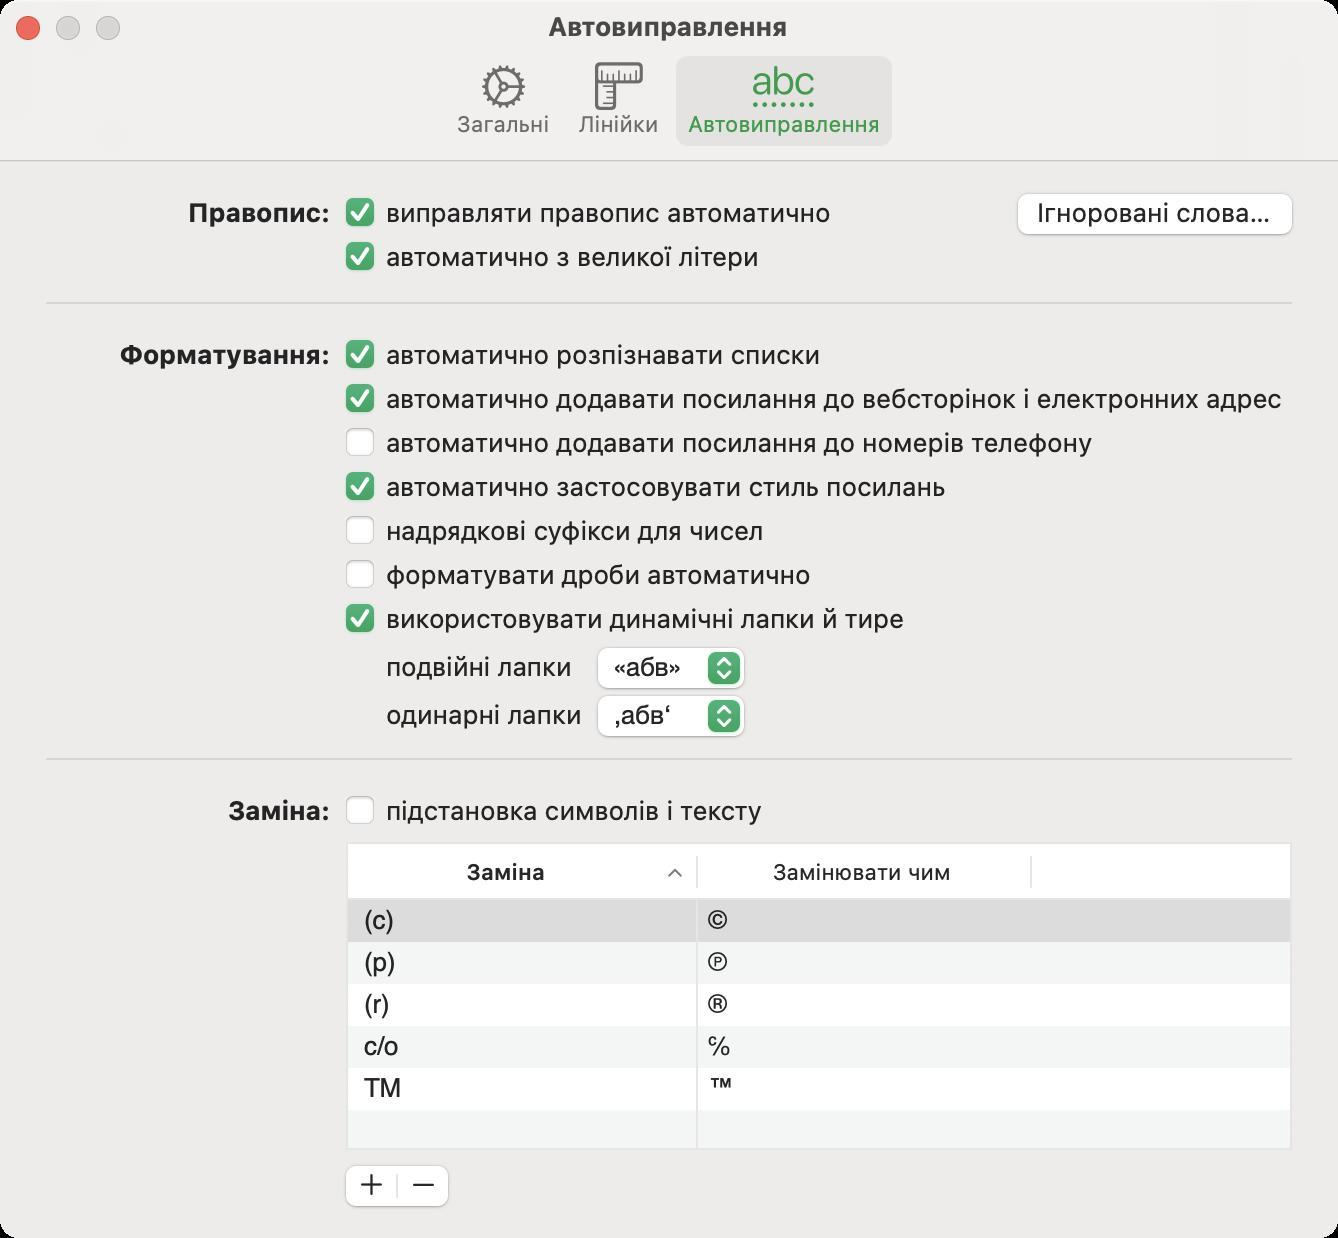
Accessibility tree:
{"name": "Автовиправлення", "role": "AXWindow", "description": null, "role_description": "діалогове вікно", "value": null, "position": "584.00;295.00", "size": "669;619", "children": [{"name": null, "role": "AXGroup", "description": null, "role_description": "група", "value": null, "position": "3.00;82.00", "size": "663;533", "children": [{"name": null, "role": "AXStaticText", "description": null, "role_description": "текст", "value": "Правопис:", "position": "21.00;98.00", "size": "146;16", "children": []}, {"name": null, "role": "AXStaticText", "description": null, "role_description": "текст", "value": "Форматування:", "position": "21.00;169.00", "size": "146;16", "children": []}, {"name": null, "role": "AXStaticText", "description": null, "role_description": "текст", "value": "Заміна:", "position": "21.00;397.00", "size": "146;16", "children": []}, {"name": "виправляти_правопис_автоматично", "role": "AXCheckBox", "description": null, "role_description": "галочка", "value": 1, "position": "171.00;97.00", "size": "249;18", "children": []}, {"name": "автоматично_з_великої_літери", "role": "AXCheckBox", "description": null, "role_description": "галочка", "value": 1, "position": "171.00;119.00", "size": "213;18", "children": []}, {"name": "автоматично_розпізнавати_списки", "role": "AXCheckBox", "description": null, "role_description": "галочка", "value": 1, "position": "171.00;168.00", "size": "244;18", "children": []}, {"name": "автоматично_додавати_посилання_до_вебсторінок_і_електронних_адрес", "role": "AXCheckBox", "description": null, "role_description": "галочка", "value": 1, "position": "171.00;190.00", "size": "475;18", "children": []}, {"name": "автоматично_додавати_посилання_до_номерів_телефону", "role": "AXCheckBox", "description": null, "role_description": "галочка", "value": 0, "position": "171.00;212.00", "size": "380;18", "children": []}, {"name": "надрядкові_суфікси_для_чисел", "role": "AXCheckBox", "description": null, "role_description": "галочка", "value": 0, "position": "171.00;256.00", "size": "215;18", "children": []}, {"name": "форматувати_дроби_автоматично", "role": "AXCheckBox", "description": null, "role_description": "галочка", "value": 0, "position": "171.00;278.00", "size": "239;18", "children": []}, {"name": "використовувати_динамічні_лапки_й_тире", "role": "AXCheckBox", "description": null, "role_description": "галочка", "value": 1, "position": "171.00;300.00", "size": "286;18", "children": []}, {"name": "підстановка_символів_і_тексту", "role": "AXCheckBox", "description": null, "role_description": "галочка", "value": 0, "position": "171.00;396.00", "size": "215;18", "children": []}, {"name": null, "role": "AXStaticText", "description": null, "role_description": "текст", "value": "подвійні лапки", "position": "191.00;325.00", "size": "102;16", "children": []}, {"name": null, "role": "AXStaticText", "description": null, "role_description": "текст", "value": "одинарні лапки", "position": "191.00;349.00", "size": "102;16", "children": []}, {"name": null, "role": "AXPopUpButton", "description": null, "role_description": "кнопка спливного меню", "value": "«абв»", "position": "296.00;323.00", "size": "80;25", "children": []}, {"name": null, "role": "AXScrollArea", "description": null, "role_description": "область прокручування", "value": null, "position": "173.00;421.00", "size": "473;154", "children": [{"name": null, "role": "AXTable", "description": null, "role_description": "таблиця", "value": null, "position": "174.00;450.00", "size": "471;124", "children": [{"name": null, "role": "AXRow", "description": null, "role_description": "рядок таблиці", "value": null, "position": "174.00;450.00", "size": "471;21", "children": [{"name": null, "role": "AXCell", "description": null, "role_description": "комірка", "value": null, "position": "180.00;450.00", "size": "166;20", "children": [{"name": null, "role": "AXTextField", "description": null, "role_description": "текстове поле", "value": "(c)", "position": "180.00;451.50", "size": "166;17", "children": []}]}, {"name": null, "role": "AXCell", "description": null, "role_description": "комірка", "value": null, "position": "352.00;450.00", "size": "158;20", "children": [{"name": null, "role": "AXTextField", "description": null, "role_description": "текстове поле", "value": "©", "position": "352.00;451.50", "size": "158;17", "children": []}]}]}, {"name": null, "role": "AXRow", "description": null, "role_description": "рядок таблиці", "value": null, "position": "174.00;471.00", "size": "471;21", "children": [{"name": null, "role": "AXCell", "description": null, "role_description": "комірка", "value": null, "position": "180.00;471.00", "size": "166;20", "children": [{"name": null, "role": "AXTextField", "description": null, "role_description": "текстове поле", "value": "(p)", "position": "180.00;472.50", "size": "166;17", "children": []}]}, {"name": null, "role": "AXCell", "description": null, "role_description": "комірка", "value": null, "position": "352.00;471.00", "size": "158;20", "children": [{"name": null, "role": "AXTextField", "description": null, "role_description": "текстове поле", "value": "℗", "position": "352.00;472.50", "size": "158;17", "children": []}]}]}, {"name": null, "role": "AXRow", "description": null, "role_description": "рядок таблиці", "value": null, "position": "174.00;492.00", "size": "471;21", "children": [{"name": null, "role": "AXCell", "description": null, "role_description": "комірка", "value": null, "position": "180.00;492.00", "size": "166;20", "children": [{"name": null, "role": "AXTextField", "description": null, "role_description": "текстове поле", "value": "(r)", "position": "180.00;493.50", "size": "166;17", "children": []}]}, {"name": null, "role": "AXCell", "description": null, "role_description": "комірка", "value": null, "position": "352.00;492.00", "size": "158;20", "children": [{"name": null, "role": "AXTextField", "description": null, "role_description": "текстове поле", "value": "®", "position": "352.00;493.50", "size": "158;17", "children": []}]}]}, {"name": null, "role": "AXRow", "description": null, "role_description": "рядок таблиці", "value": null, "position": "174.00;513.00", "size": "471;21", "children": [{"name": null, "role": "AXCell", "description": null, "role_description": "комірка", "value": null, "position": "180.00;513.00", "size": "166;20", "children": [{"name": null, "role": "AXTextField", "description": null, "role_description": "текстове поле", "value": "c/o", "position": "180.00;514.50", "size": "166;17", "children": []}]}, {"name": null, "role": "AXCell", "description": null, "role_description": "комірка", "value": null, "position": "352.00;513.00", "size": "158;20", "children": [{"name": null, "role": "AXTextField", "description": null, "role_description": "текстове поле", "value": "℅", "position": "352.00;514.50", "size": "158;17", "children": []}]}]}, {"name": null, "role": "AXRow", "description": null, "role_description": "рядок таблиці", "value": null, "position": "174.00;534.00", "size": "471;21", "children": [{"name": null, "role": "AXCell", "description": null, "role_description": "комірка", "value": null, "position": "180.00;534.00", "size": "166;20", "children": [{"name": null, "role": "AXTextField", "description": null, "role_description": "текстове поле", "value": "TM", "position": "180.00;535.50", "size": "166;17", "children": []}]}, {"name": null, "role": "AXCell", "description": null, "role_description": "комірка", "value": null, "position": "352.00;534.00", "size": "158;20", "children": [{"name": null, "role": "AXTextField", "description": null, "role_description": "текстове поле", "value": "™", "position": "352.00;535.50", "size": "158;17", "children": []}]}]}, {"name": null, "role": "AXColumn", "description": null, "role_description": "стовпчик", "value": null, "position": "174.00;450.00", "size": "175;124", "children": []}, {"name": null, "role": "AXColumn", "description": null, "role_description": "стовпчик", "value": null, "position": "349.00;450.00", "size": "167;124", "children": []}, {"name": null, "role": "AXGroup", "description": null, "role_description": "група", "value": null, "position": "174.00;422.00", "size": "471;28", "children": [{"name": "Заміна", "role": "AXButton", "description": null, "role_description": "кнопка сортування", "value": null, "position": "174.00;422.00", "size": "175;28", "children": []}, {"name": "Замінювати_чим", "role": "AXButton", "description": null, "role_description": "кнопка сортування", "value": null, "position": "349.00;422.00", "size": "167;28", "children": []}]}]}]}, {"name": "Ігноровані_слова…", "role": "AXButton", "description": null, "role_description": "кнопка", "value": null, "position": "502.00;92.00", "size": "151;32", "children": []}, {"name": null, "role": "AXPopUpButton", "description": null, "role_description": "кнопка спливного меню", "value": "‚абв‘", "position": "296.00;347.00", "size": "80;25", "children": []}, {"name": null, "role": "AXGroup", "description": null, "role_description": "група", "value": null, "position": "170.00;581.00", "size": "57;24", "children": [{"name": null, "role": "AXButton", "description": "додати", "role_description": "кнопка", "value": null, "position": "170.00;581.00", "size": "29;24", "children": []}, {"name": null, "role": "AXButton", "description": "вилучити", "role_description": "кнопка", "value": null, "position": "199.00;581.00", "size": "28;24", "children": []}]}, {"name": "автоматично_застосовувати_стиль_посилань", "role": "AXCheckBox", "description": null, "role_description": "галочка", "value": 1, "position": "171.00;234.00", "size": "306;18", "children": []}]}, {"name": null, "role": "AXToolbar", "description": null, "role_description": "панель інструментів", "value": null, "position": "0.00;28.00", "size": "669;52", "children": [{"name": "Загальні", "role": "AXButton", "description": "Загальні", "role_description": "кнопка", "value": null, "position": "222.50;28.00", "size": "58;52", "children": []}, {"name": "Лінійки", "role": "AXButton", "description": "Лінійки", "role_description": "кнопка", "value": null, "position": "282.00;28.00", "size": "55;52", "children": []}, {"name": "Автовиправлення", "role": "AXButton", "description": "Автовиправлення", "role_description": "кнопка", "value": null, "position": "338.00;28.00", "size": "108;52", "children": []}]}, {"name": null, "role": "AXButton", "description": null, "role_description": "кнопка закривання", "value": null, "position": "7.00;6.00", "size": "14;16", "children": []}, {"name": null, "role": "AXButton", "description": null, "role_description": "кнопка оптимізації", "value": null, "position": "47.00;6.00", "size": "14;16", "children": [{"name": null, "role": "AXGroup", "description": null, "role_description": "група", "value": null, "position": "47.00;6.00", "size": "14;16", "children": [{"name": null, "role": "AXGroup", "description": null, "role_description": "група", "value": null, "position": "47.00;6.00", "size": "14;16", "children": []}]}]}, {"name": null, "role": "AXButton", "description": null, "role_description": "кнопка згортання", "value": null, "position": "27.00;6.00", "size": "14;16", "children": []}, {"name": null, "role": "AXStaticText", "description": null, "role_description": "текст", "value": "Автовиправлення", "position": "272.00;5.00", "size": "124;16", "children": []}]}